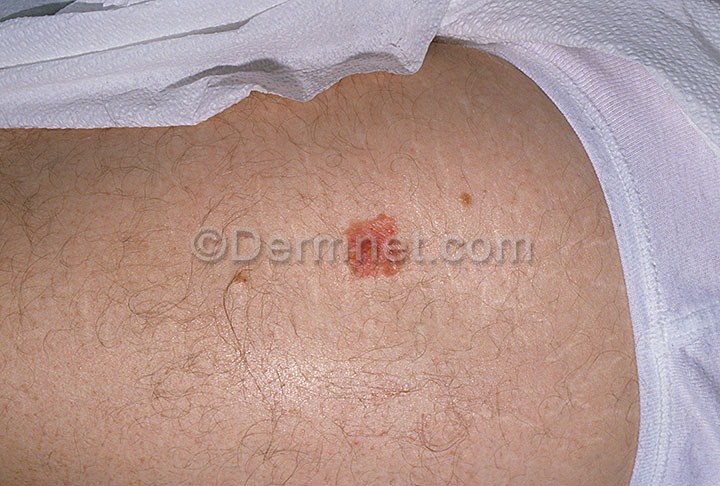
Disease: Actinic Keratosis Basal Cell Carcinoma and other Malignant Lesions